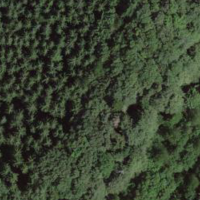
EUNIS habitat code: 43
Species observed at this site:
Fagus sylvatica